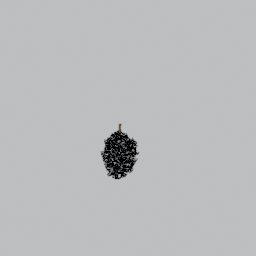
Label: nature